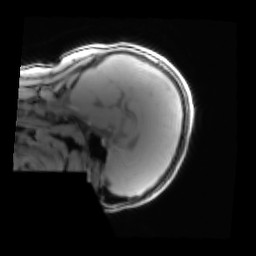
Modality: PDw
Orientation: sagittal
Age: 15
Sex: male
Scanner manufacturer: siemens
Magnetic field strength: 3 T
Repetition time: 0.25 s
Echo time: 0.00103 s